Interaction volume radius: 5 \u00c5
Interaction volume height: 35 \u00c5
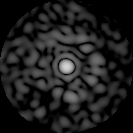
Disorder parameter: 0.8173